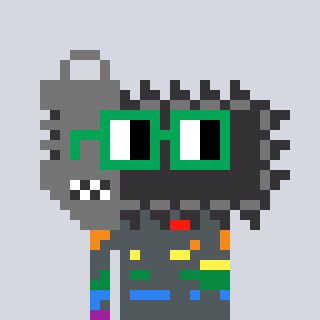
a pixel art character with square green glasses, a chainsaw-shaped head and a yellow-colored body on a cool background